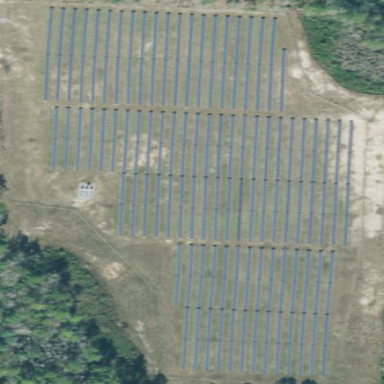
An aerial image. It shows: Solar power plant with photovoltaic technology surrounded by fence.